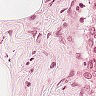
Metastatic tissue present: no